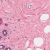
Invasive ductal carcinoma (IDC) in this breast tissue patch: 0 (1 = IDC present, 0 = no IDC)